Interaction volume radius: 5 \u00c5
Interaction volume height: 15 \u00c5
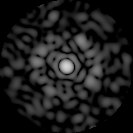
Disorder parameter: 0.858